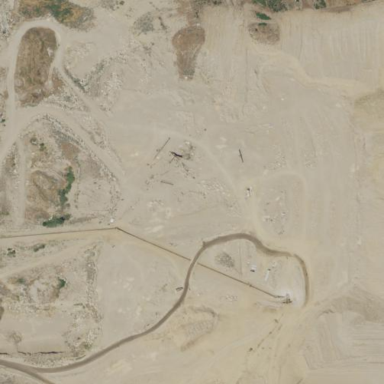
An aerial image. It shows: Gravel quarry area. The quarry is used for mining gravel resources.